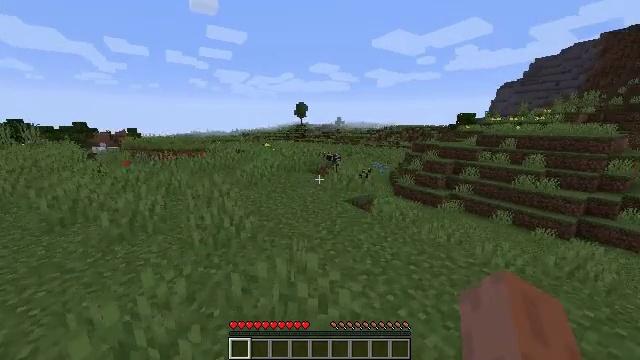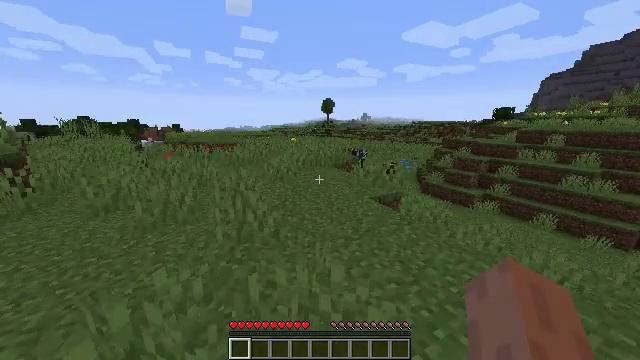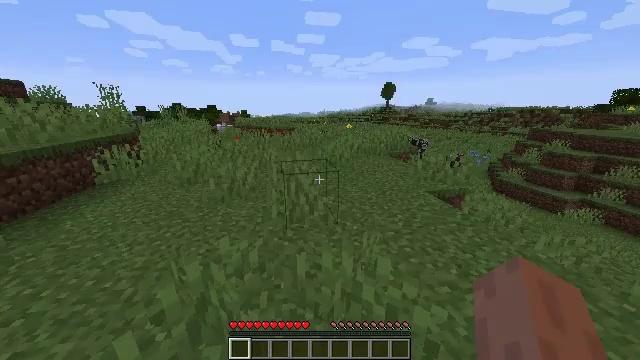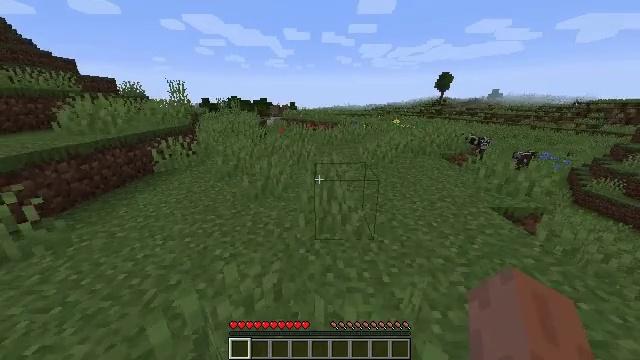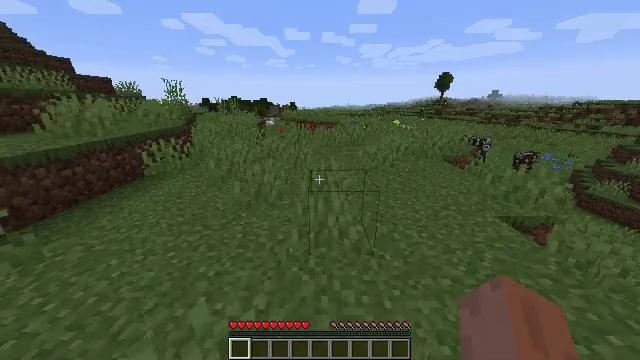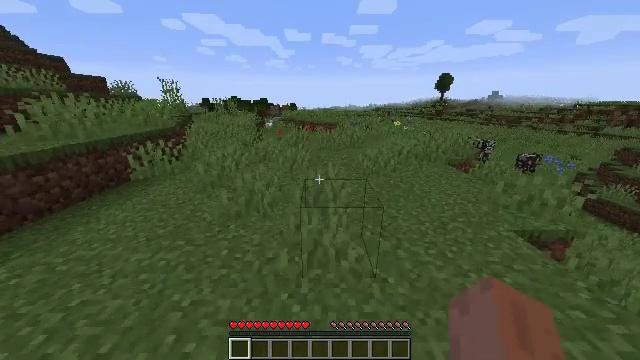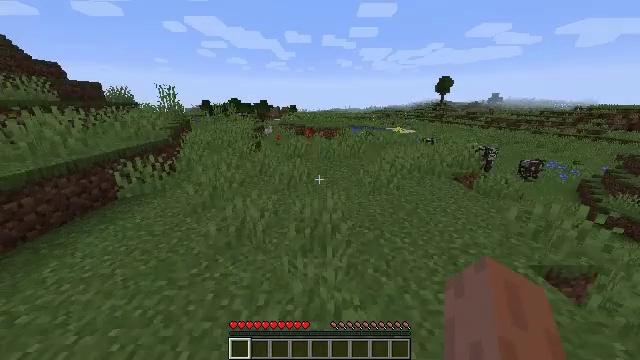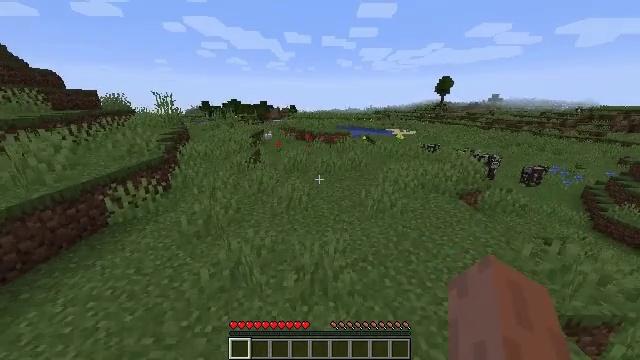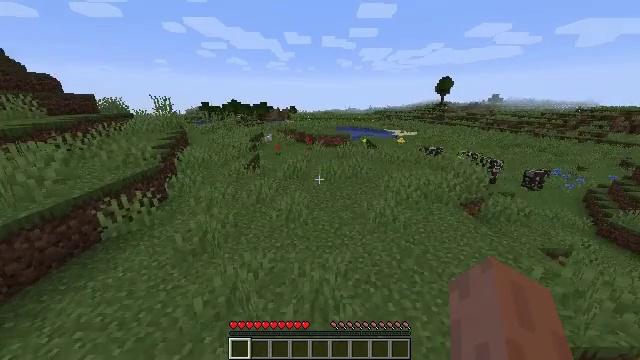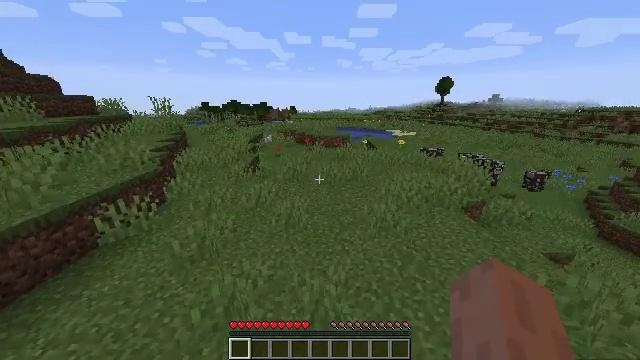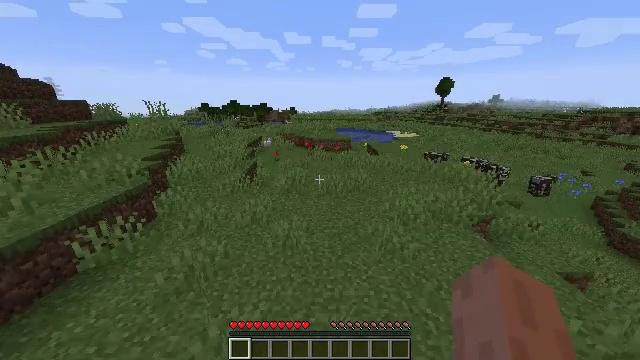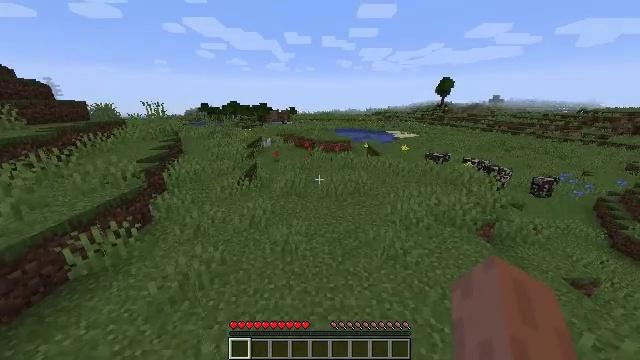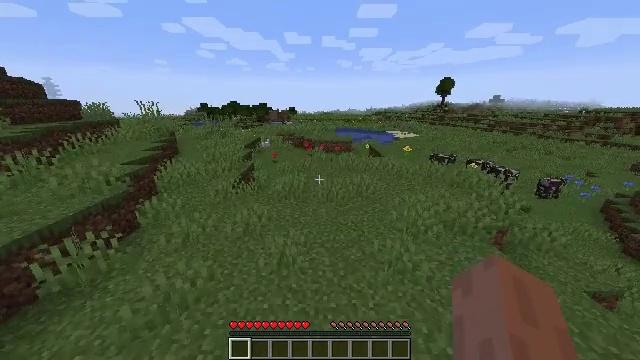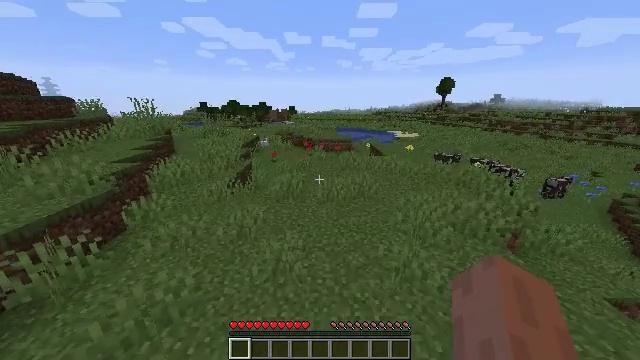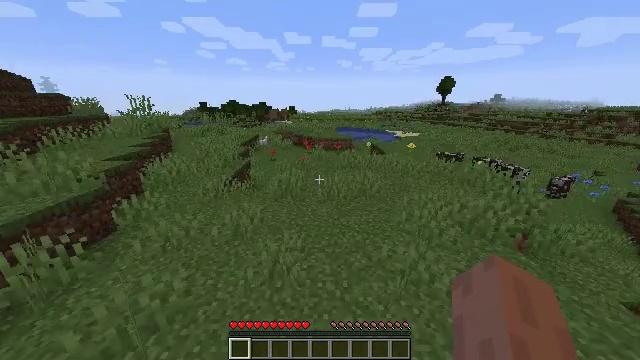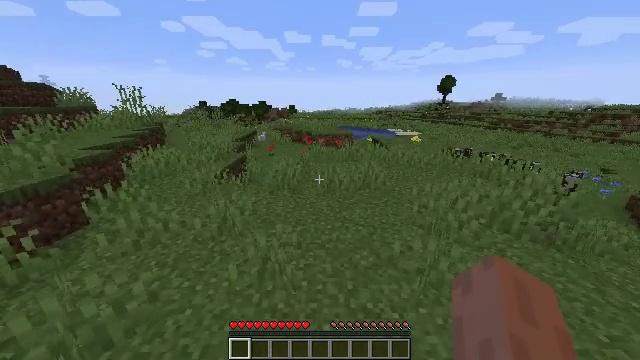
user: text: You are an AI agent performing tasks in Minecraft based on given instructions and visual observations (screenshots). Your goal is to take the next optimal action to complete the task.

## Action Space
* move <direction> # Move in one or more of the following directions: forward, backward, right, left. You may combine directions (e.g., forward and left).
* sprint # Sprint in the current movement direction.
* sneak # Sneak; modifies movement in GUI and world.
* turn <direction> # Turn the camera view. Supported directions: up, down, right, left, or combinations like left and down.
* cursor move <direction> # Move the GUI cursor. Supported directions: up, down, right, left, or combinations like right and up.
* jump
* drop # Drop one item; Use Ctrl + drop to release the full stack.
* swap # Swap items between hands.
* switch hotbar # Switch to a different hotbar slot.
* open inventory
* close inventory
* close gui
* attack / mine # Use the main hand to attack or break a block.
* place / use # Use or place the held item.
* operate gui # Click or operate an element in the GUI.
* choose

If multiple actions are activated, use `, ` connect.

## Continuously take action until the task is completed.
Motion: motion action
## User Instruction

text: Gather the peony by left-clicking.
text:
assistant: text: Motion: move forward, sprint, turn left and down, attack / mine
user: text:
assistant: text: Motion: move forward, sprint, turn left and down, attack / mine
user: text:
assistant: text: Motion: move forward, sprint, turn left and down, attack / mine
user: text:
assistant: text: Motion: move forward, sprint, attack / mine
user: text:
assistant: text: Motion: move forward, sprint, attack / mine
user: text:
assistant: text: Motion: move forward, sprint, attack / mine, jump
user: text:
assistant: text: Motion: move forward, sprint, attack / mine, jump
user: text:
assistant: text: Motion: move forward, sprint, attack / mine, jump
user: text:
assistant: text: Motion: move forward, sprint, attack / mine, jump
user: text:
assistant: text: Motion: move forward, sprint, attack / mine, jump
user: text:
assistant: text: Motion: move forward, sprint, attack / mine
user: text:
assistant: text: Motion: move forward, sprint, attack / mine
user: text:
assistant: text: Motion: move forward, sprint, attack / mine
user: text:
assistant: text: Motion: move forward, sprint, attack / mine
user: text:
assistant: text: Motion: move forward, sprint, attack / mine
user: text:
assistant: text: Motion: move forward, sprint, attack / mine
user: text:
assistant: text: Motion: move forward, sprint, attack / mine
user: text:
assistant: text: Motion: move forward, sprint, attack / mine, jump
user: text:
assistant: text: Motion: move forward, sprint, attack / mine, jump
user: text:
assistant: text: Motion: move forward, sprint, turn right, attack / mine, jump
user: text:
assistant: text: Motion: move forward, sprint, turn right, attack / mine, jump
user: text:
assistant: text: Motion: move forward, sprint, turn right, attack / mine, jump
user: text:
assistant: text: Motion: move forward, sprint, turn right, attack / mine, jump
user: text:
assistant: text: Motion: move forward, sprint, turn right, attack / mine, jump
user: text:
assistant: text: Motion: move forward, sprint, turn right, attack / mine, jump
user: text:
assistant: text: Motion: move forward, sprint, attack / mine, jump
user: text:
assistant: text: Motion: move forward, sprint, attack / mine, jump
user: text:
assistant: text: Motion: move forward, sprint, turn right and down, attack / mine, jump
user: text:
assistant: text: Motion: move forward, sprint, turn right, attack / mine, jump
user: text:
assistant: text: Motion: move forward, sprint, turn right, attack / mine, jump